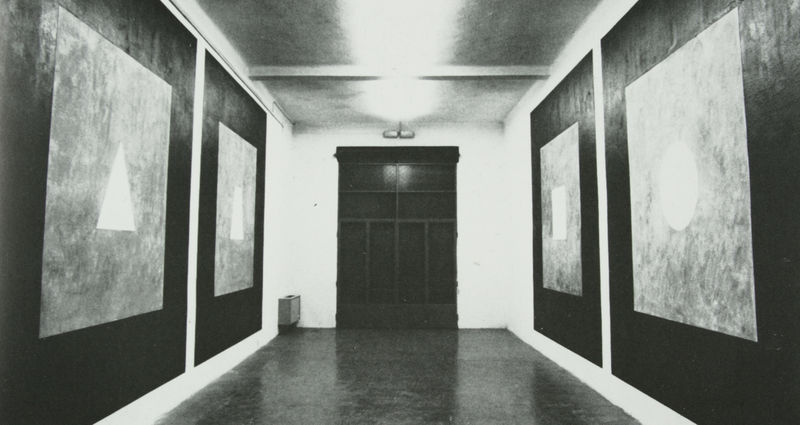
Titel: Installation Banco Gallery, Brescia - Four white geometric figures
Künstler: Sol Lewitt
Schlagwörter: dunkel, gemälde, schatten, weiß, dreieck, grau, hell, lampe, licht, raum, schwarz, tür, zimmer, wand, rahmen, spiegelung, boden, decke, kreis, bilder, fußboden, abstrakt, formen, figuren, widerschein, glanz, foto, gang, flur, ausstellung, ecken, wandbilder, reflex, sol, heizung, geometrie, lewitt, quadrat, installation, trapez, timmer, sol lewitt, rauminstallation, geometrische figuren